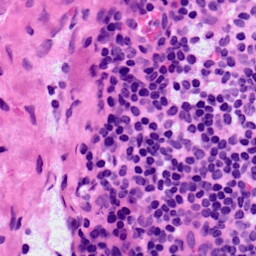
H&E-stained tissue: LymphNode